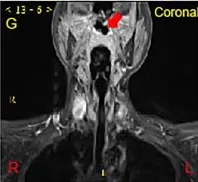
Magnetic Resonance Imaging (MRI) of the nasopharynx. (G, H) Follow-up at 8 months post-treatment showing no abnormal signal changes in the nasopharynx (Red arrow show).
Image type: radiology (mri)